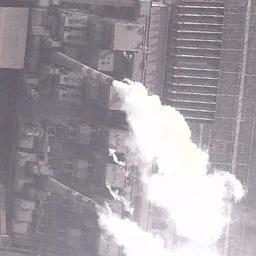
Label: thermal_power_station